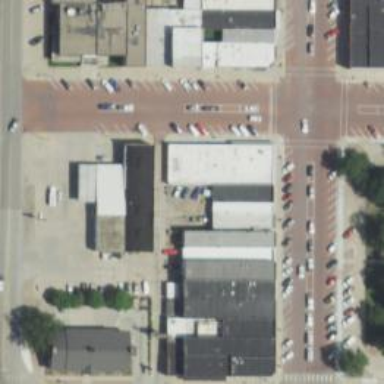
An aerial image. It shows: Pharmacy providing healthcare services.